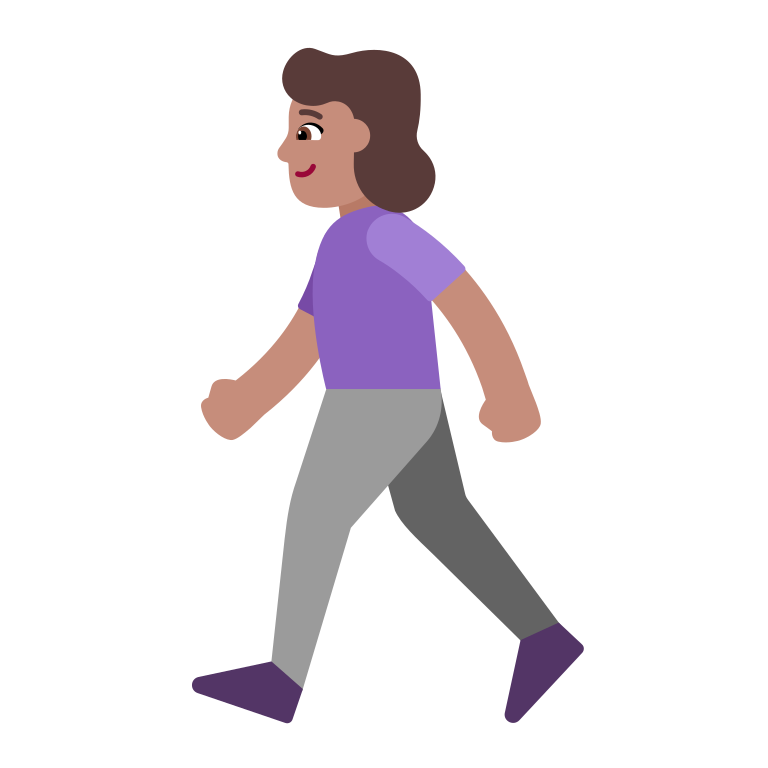
woman walking flat